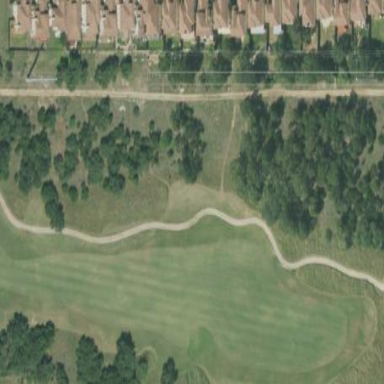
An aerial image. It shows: Golf fairway in the image.